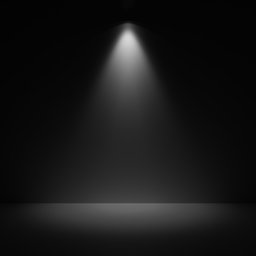
Label: lighting